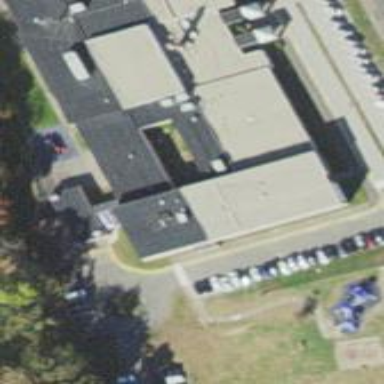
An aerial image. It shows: School.